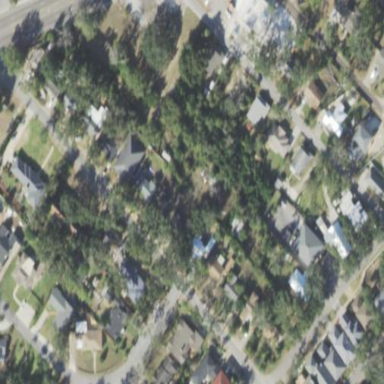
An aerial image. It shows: This residential area consists of single-family homes.